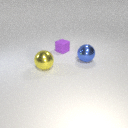
large blue metal sphere behind large yellow metal sphere